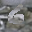
Label: 6